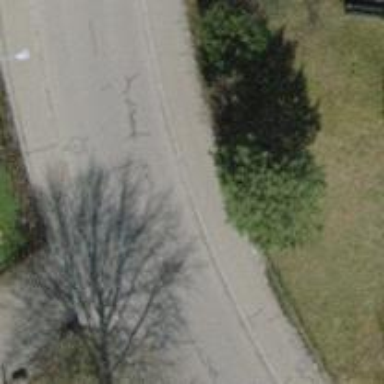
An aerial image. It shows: Asphalt sidewalk.